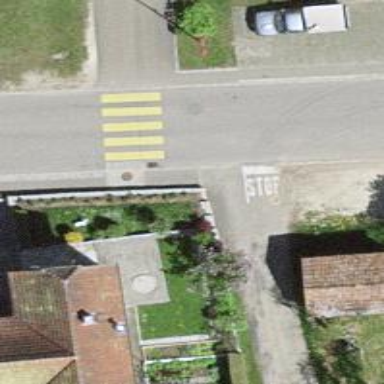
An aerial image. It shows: Marked crossing on the road.